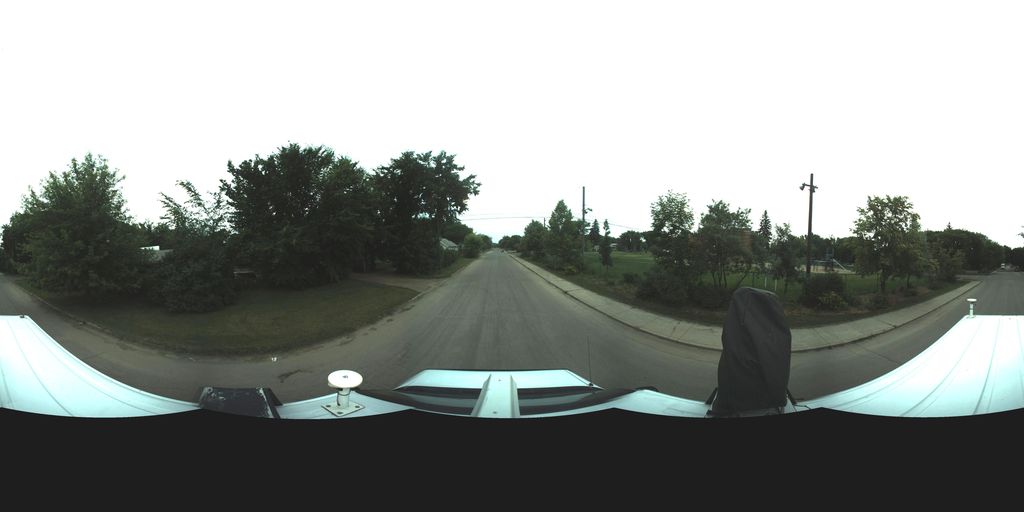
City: saskatoon